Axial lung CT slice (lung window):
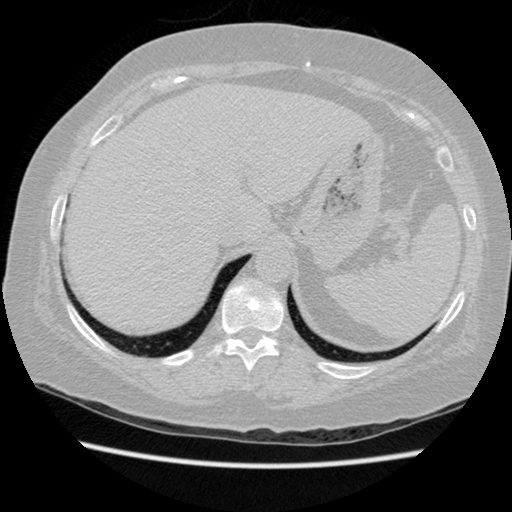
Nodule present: no